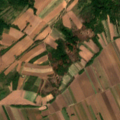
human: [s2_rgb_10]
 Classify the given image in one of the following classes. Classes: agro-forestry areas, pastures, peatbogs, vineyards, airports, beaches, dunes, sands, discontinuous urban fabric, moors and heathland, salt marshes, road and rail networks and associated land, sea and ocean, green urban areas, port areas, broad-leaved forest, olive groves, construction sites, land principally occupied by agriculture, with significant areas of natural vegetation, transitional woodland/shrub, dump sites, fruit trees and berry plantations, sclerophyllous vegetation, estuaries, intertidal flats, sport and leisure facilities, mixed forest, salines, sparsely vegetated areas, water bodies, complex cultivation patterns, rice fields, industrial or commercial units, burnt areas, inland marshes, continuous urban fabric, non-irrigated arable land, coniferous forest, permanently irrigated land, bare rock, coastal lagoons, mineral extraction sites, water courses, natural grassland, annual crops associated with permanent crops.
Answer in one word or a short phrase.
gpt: non-irrigated arable land, complex cultivation patterns, land principally occupied by agriculture, with significant areas of natural vegetation, broad-leaved forest